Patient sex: M
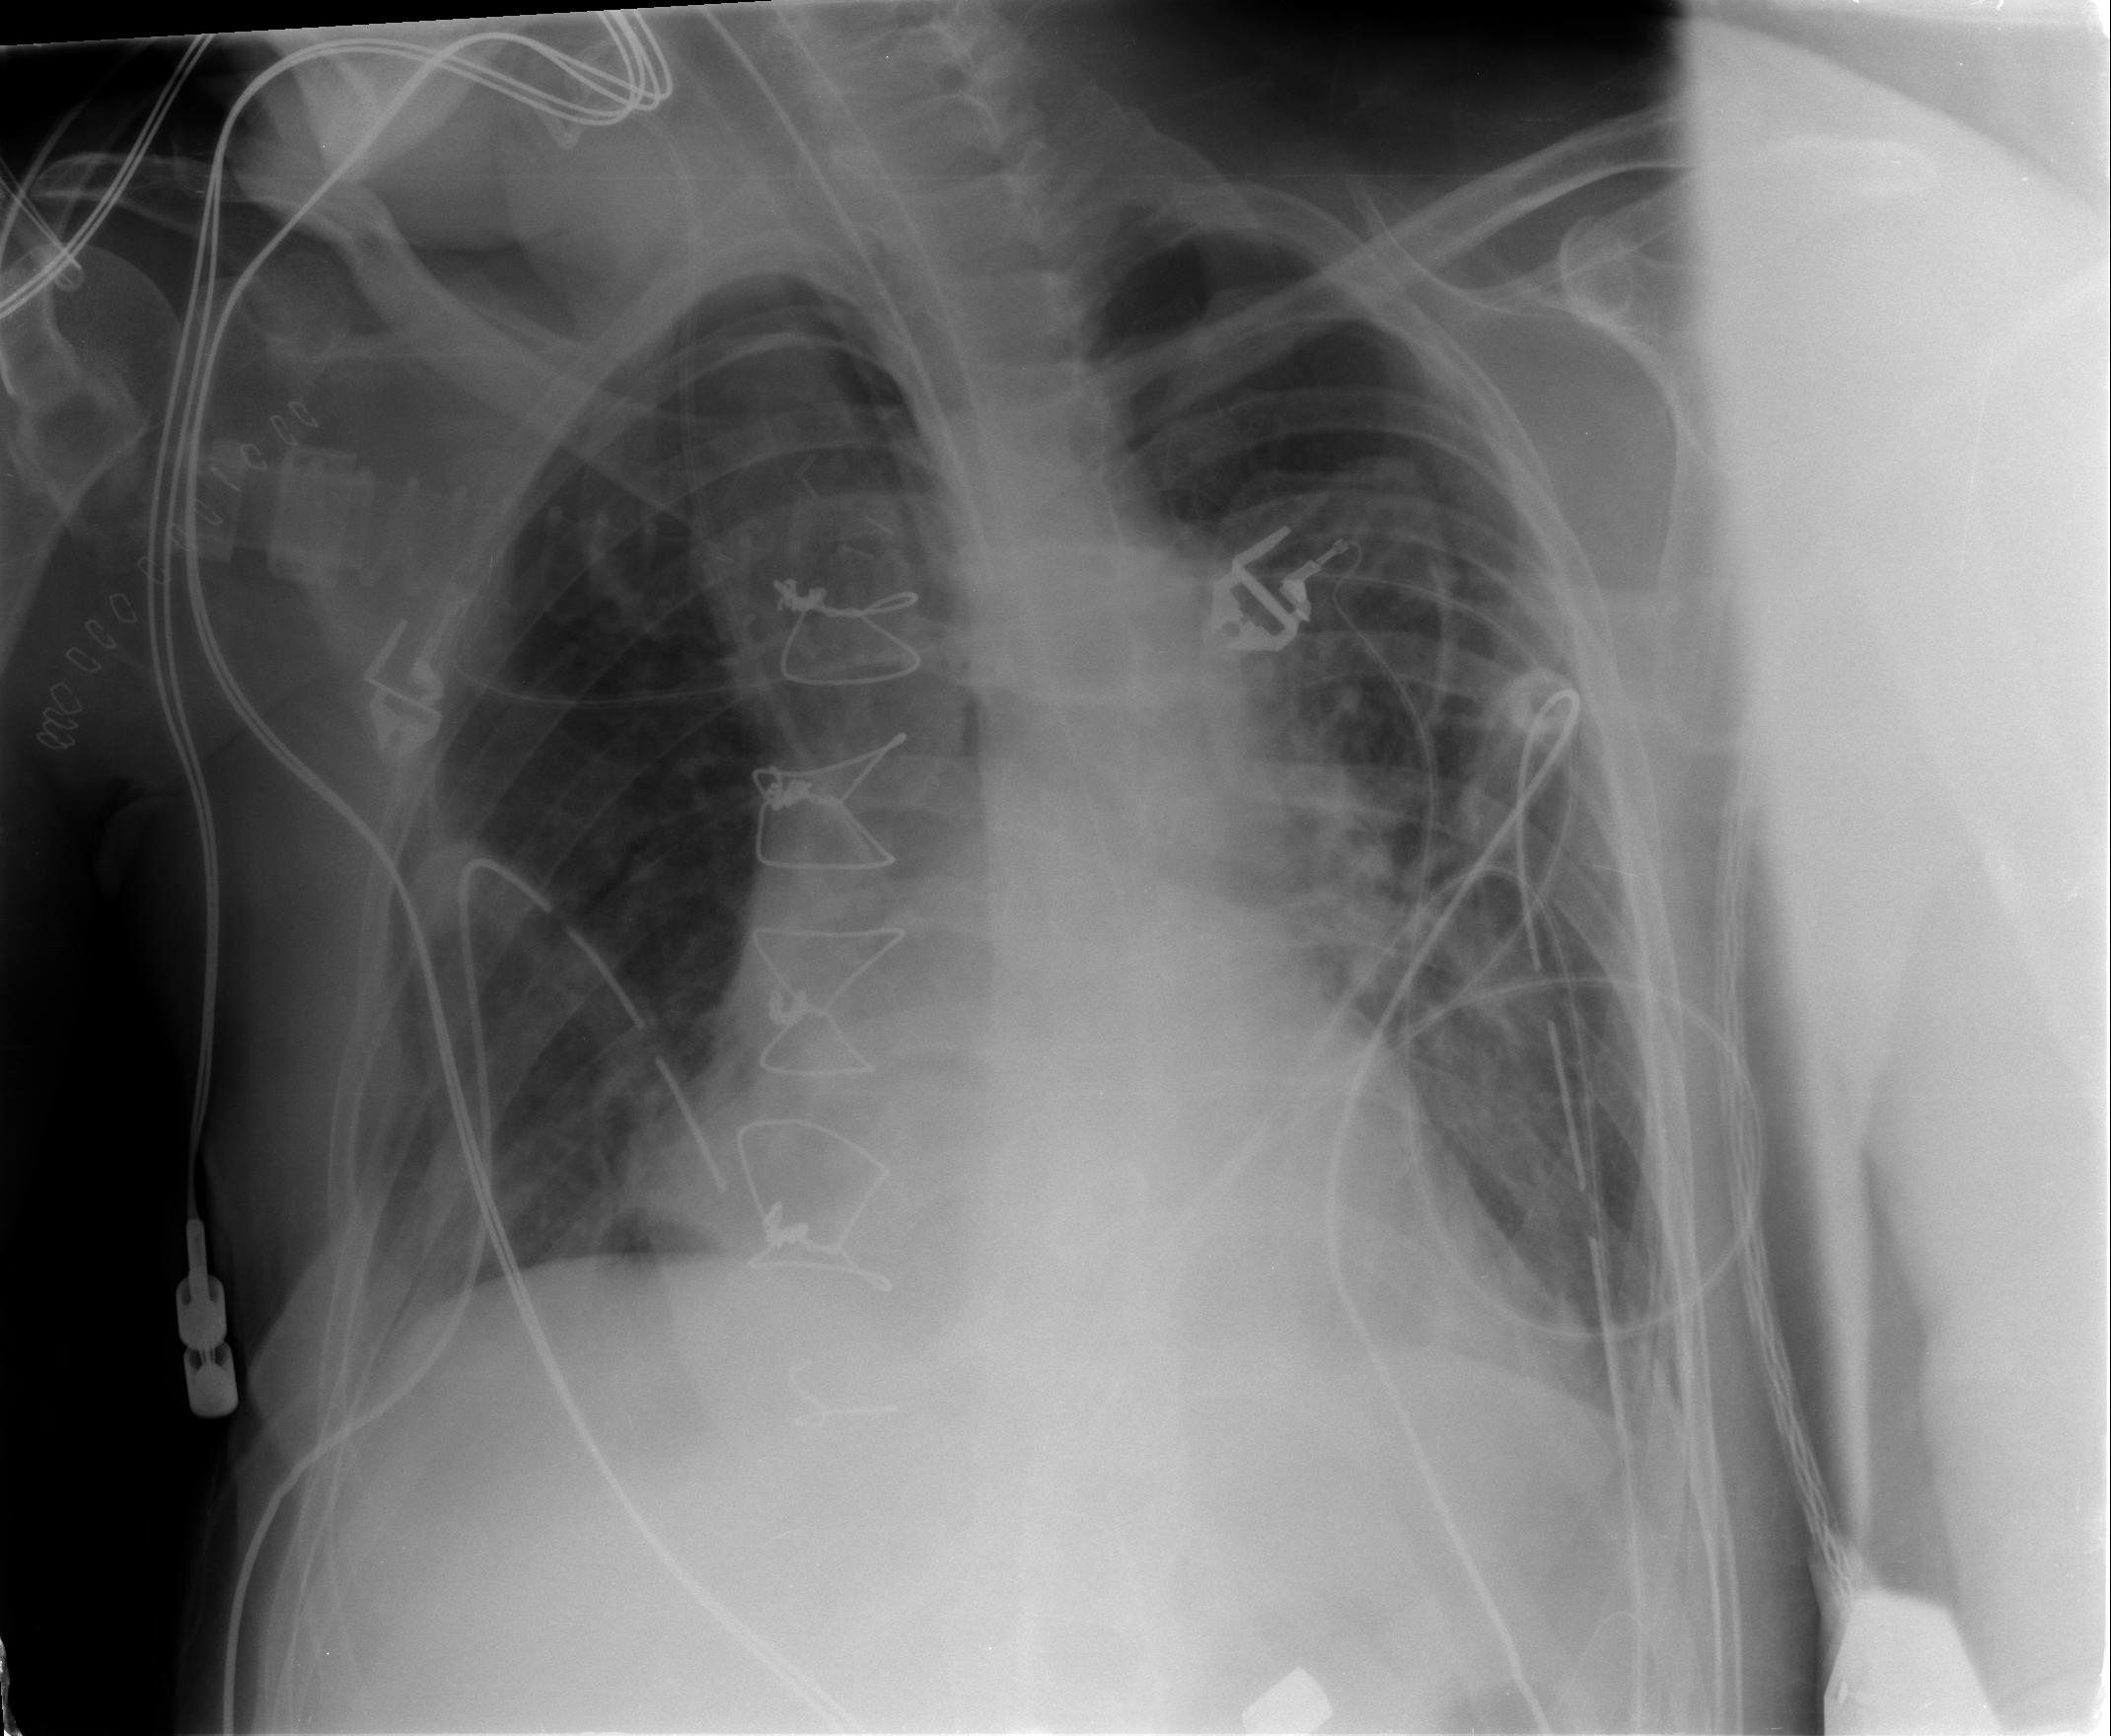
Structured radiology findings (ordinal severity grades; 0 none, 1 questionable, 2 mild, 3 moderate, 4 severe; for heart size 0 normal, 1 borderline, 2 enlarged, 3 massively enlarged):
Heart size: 1
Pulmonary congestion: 1
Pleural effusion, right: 0
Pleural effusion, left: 0
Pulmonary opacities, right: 0
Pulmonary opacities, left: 1
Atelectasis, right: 2
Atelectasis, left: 3